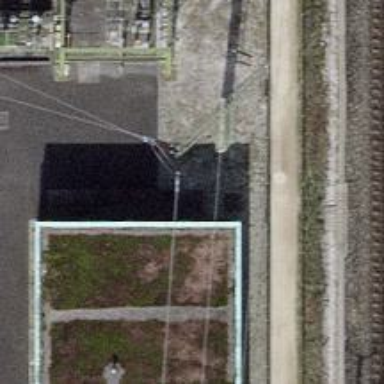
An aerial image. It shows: Concrete power tower.